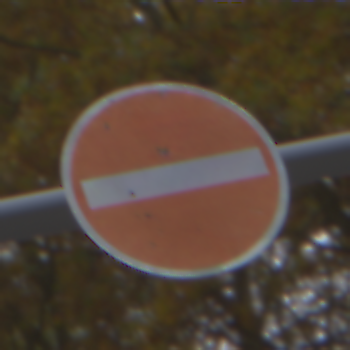
Verkehrszeichen: VerbotDerEinfahrt
Umgebung: Outdoor, Nature
Tageszeit: Midday
Wetter: Overcast
Licht: Natural
Jahreszeit: Autumn
Kontrast: LowContrast